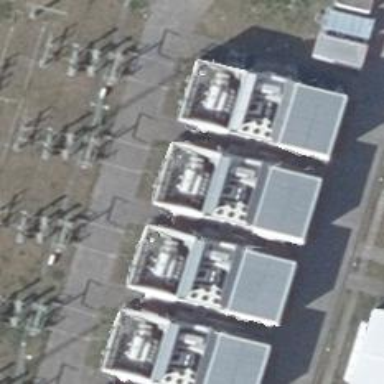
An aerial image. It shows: Traction substation for power supply.